Question: First Issue Resolved
As voiced in the answers below , i incorrectly wrote the
'''
#ifndef ICETOWER_H
#define ICETOWER_H
'''
I'm still having some problem with my c++ code.
I implemented a decorator pattern to upgrade a basic tower to an ice tower with 2* the cost. but when i run it , its displaying the same specs for both towers even after it has been decorated . Anyone have any idea what i did wrong ?
Here are the files :
'''
#ifndef __TOWER_H__
#define __TOWER_H__
#include <iostream>
#include <string>
using namespace std;
class Tower {
private:
string type;
string effect;
int cost;
int sellTower;
int damage;
int range;
int rate;
public:
string getType() { return type; }
string getEffect() { return effect; }
int getCost() { return cost; }
int getSale() { return sellTower; }
int getDamage() { return damage; }
int getRange() { return range; }
int getROF() { return rate; }
Tower();
virtual ~Tower(){}
};
#endif __TOWER_H__
'''
'''
#include "Tower.h"
Tower::Tower()
{
// Tower Type
this->type = "Basic";
// Tower Special Effect
this->effect = "None";
// Tower Cost
this->cost = 500;
// Tower Sell Cost
this->sellTower = 300;
// Tower Damage inflicted
this->damage = 50;
// Tower Range (paths)
this->range = 2;
// Tower rate of fire
this->rate = 0.5;
};
'''
'''
#ifndef __TOWERDECORATOR_H__
#define __TOWERDECORATOR_H__
#include <iostream>
#include <string>
#include "Tower.h"
using namespace std;
class TowerDecorator : public Tower {
private:
Tower *decoratedTower;
public:
TowerDecorator(Tower *decoratedTower)
{
this->decoratedTower = decoratedTower;
}
string type() { return decoratedTower->getType(); }
string effect() { return decoratedTower->getEffect(); }
int getCost() { return decoratedTower->getCost(); }
int getSale() { return decoratedTower->getSale(); }
int getDamage() { return decoratedTower->getDamage(); }
int getRange() { return decoratedTower->getRange(); }
int getROF() { return decoratedTower->getROF(); }
};
#endif __TOWERDECORATOR_H__
'''
'''
#ifndef ICETOWER_H
#define ICETOWER_H
#include "TowerDecorator.h"
class IceTower : public TowerDecorator {
public:
IceTower(Tower *decoratedTower) : TowerDecorator (decoratedTower){}
int getCost(){return TowerDecorator::getCost() * 2;}
};
#endif __ICETOWER_H__
'''
'''
#include "Tower.h"
#include "TowerDecorator.h"
#include "IceTower.h"
void printTowerDetails(Tower* tower)
{
cout << endl << "This is a " << tower->getType() << " Tower" << endl;
cout << "Build Tower : " << tower->getCost() << " Coins" << endl;
cout << "Sell Tower : " << tower->getSale() << " Coins" << endl;
cout << "Tower Range : " << tower->getRange() << " paths" << endl;
cout << "Tower Rate Of Fire : " << tower->getROF() << " p/s" << endl;
cout << "Tower Special Effect : " << tower->getEffect() << "" << endl;
}
int main() {
Tower *t1 = new Tower();
printTowerDetails(t1);
t1 = new IceTower(t1);
printTowerDetails(t1);
}
'''
:
Image : <URL>

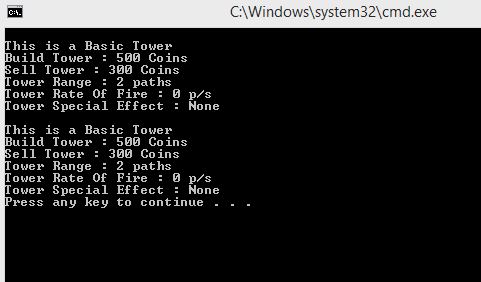
Answer: There are at least two serious errors.
The first one is that you check definitions of manifest constants with suffix '_H__' but define them without the suffix:
'''
#ifndef __TOWER_H__
#define __TOWER__
'''
and
'''
#ifndef __TOWERDECORATOR_H__
#define __TOWERDECORATOR__
'''
The second one is that you forgot to place a semicolon after class definition of 'TowerDecorator'
'''
class TowerDecorator : public Tower {
//...
}
'''